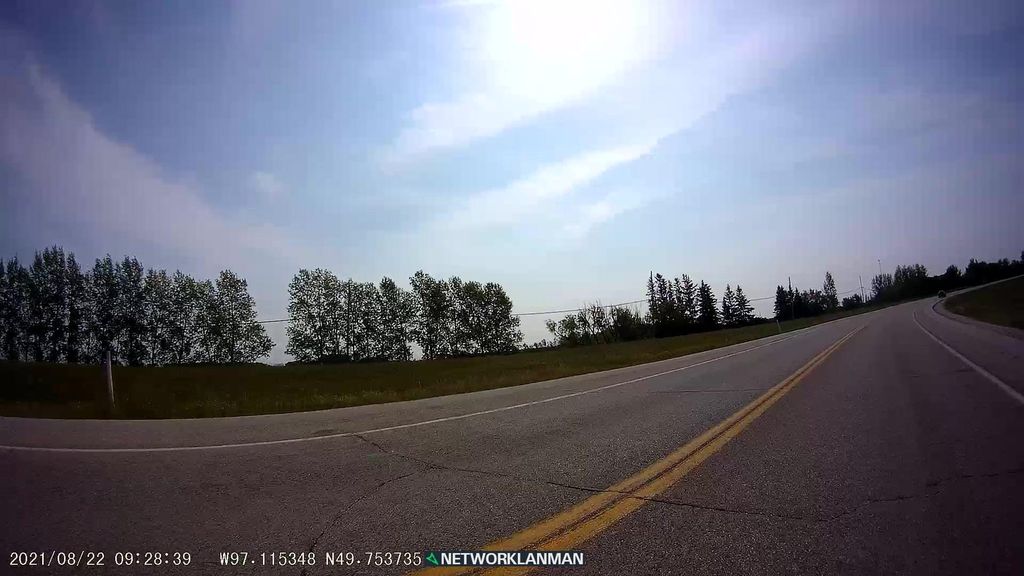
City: winnipeg